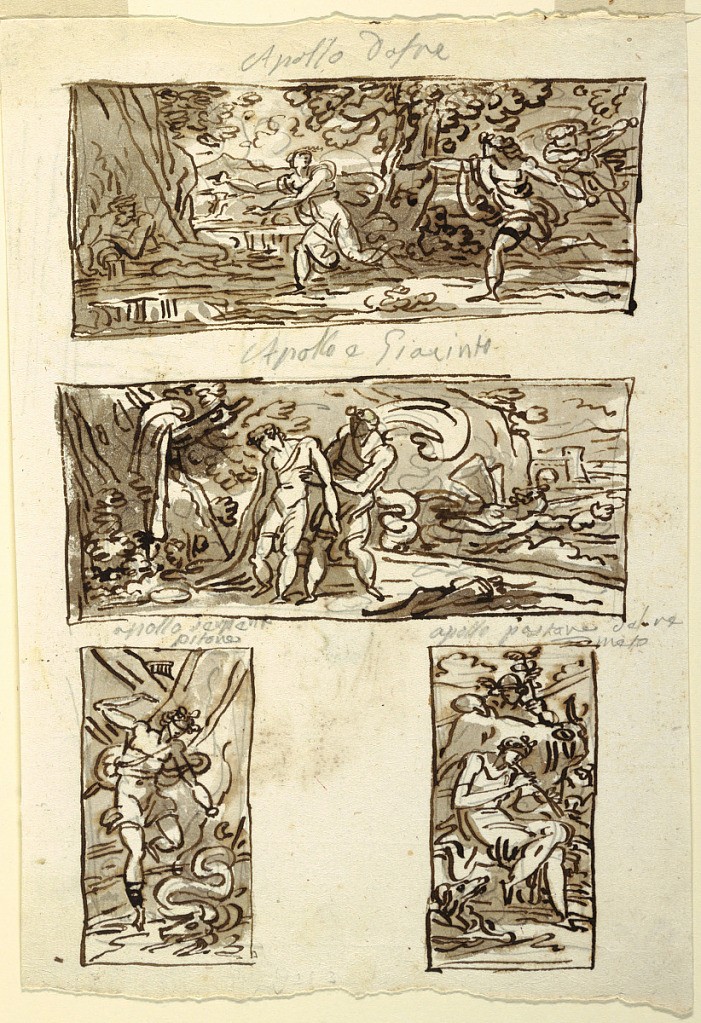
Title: Four Drawings of the Myth of Apollo; Decoration of a Wall over a Mantel, Sala di Apollo, Palazzo Cavina, Faenza
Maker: Felice Giani, Italian, 1758–1823
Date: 1816
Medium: Pen and ink, brush and greyish-brown wash over traces of graphite on laid paper
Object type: Drawing
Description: Apollo pursues fleeing Daphne, running toward left where her father, River-god Peneus, lies at foot of rock. Inscribed with graphite above: Apollo Dafne. Center: Apollo supports wounded Hyacinthus, surrounded by landscape. Inscribed in graphite: Apollo e Giacinto. Bottom left: Apollo runs towards dead Python, bow in hand. Setting shows narrow valley with temple of Delphi in rear. Inscribed in graphite: Apollo serpent/ pitone. Bottom right: Apollo as shepherd of King Admetus, seated before rock, blows flute. Mercurius listens from behind rock. Inscribed in graphite: Apollo pastore del re/ admeto. Verso: upper part of mantel shown. Wall panel suggested over mantel, square panels and contained in center, oval painting of standing genius or Apollo, possibly holding lyre. Entablature of room above.